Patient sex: M
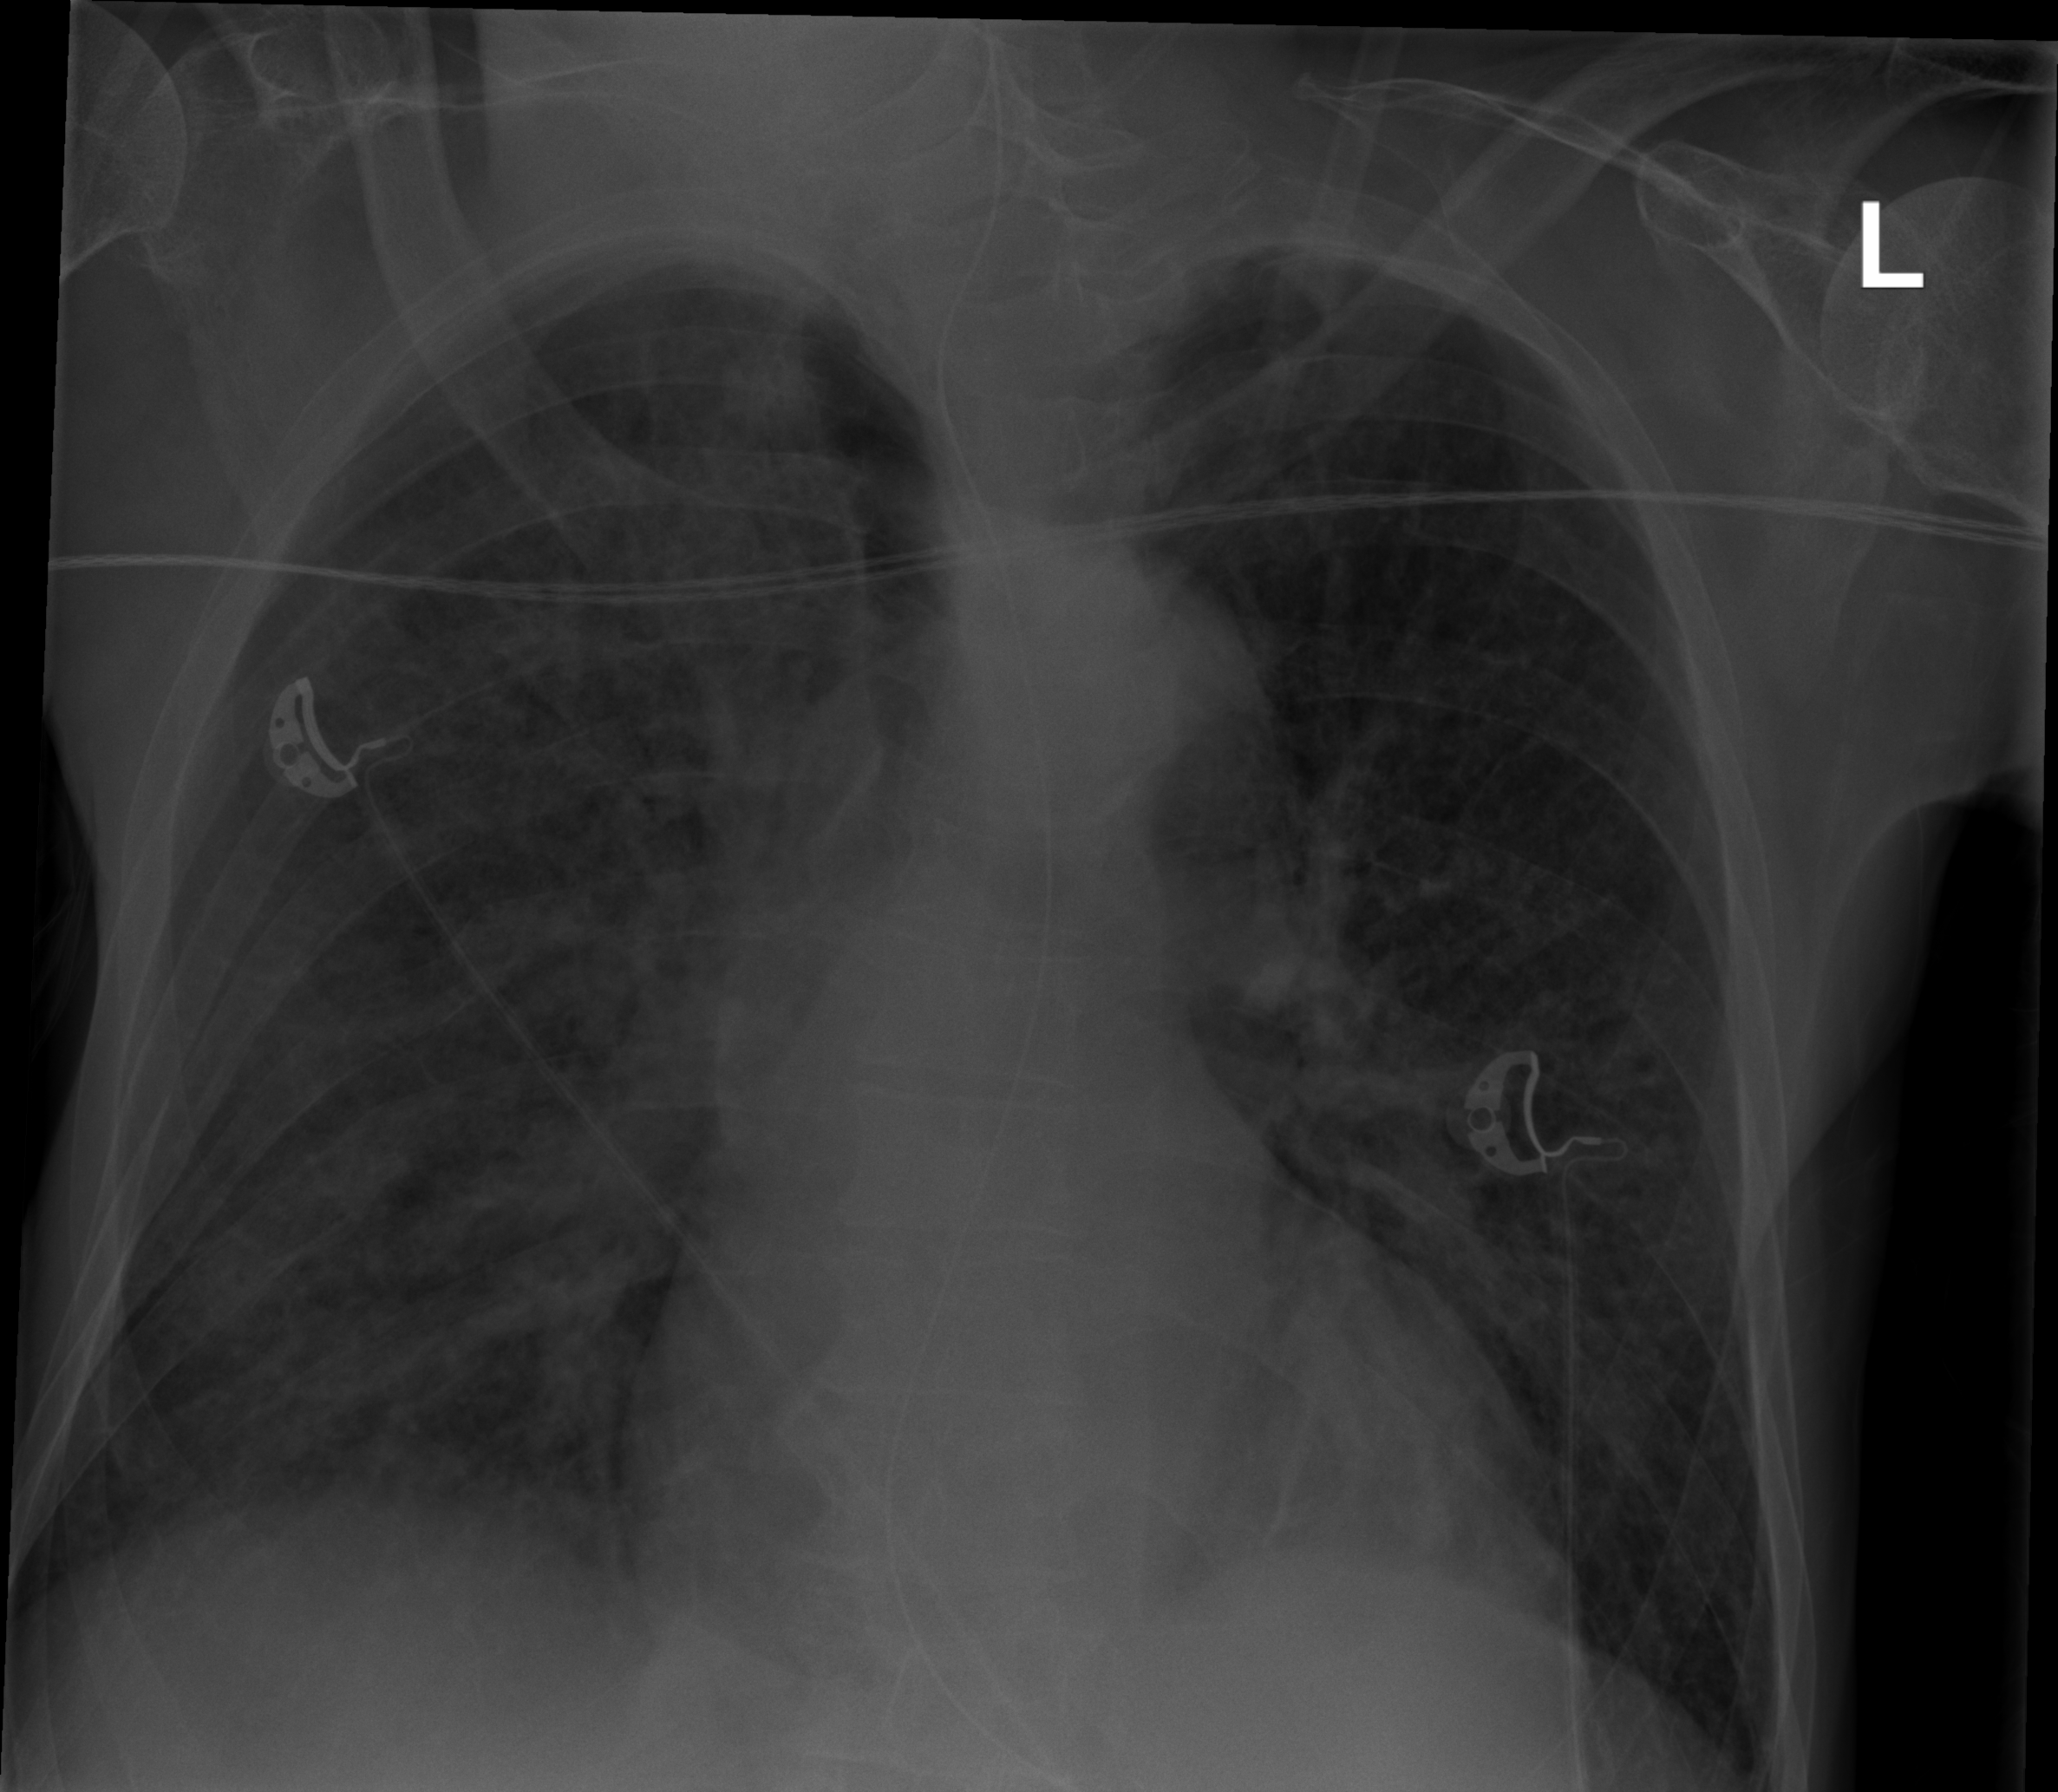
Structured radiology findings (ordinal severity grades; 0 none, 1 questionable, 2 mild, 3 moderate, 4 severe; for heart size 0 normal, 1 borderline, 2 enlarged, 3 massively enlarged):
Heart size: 1
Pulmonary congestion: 2
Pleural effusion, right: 0
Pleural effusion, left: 0
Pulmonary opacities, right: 3
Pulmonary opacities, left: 2
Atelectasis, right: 0
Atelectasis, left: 0